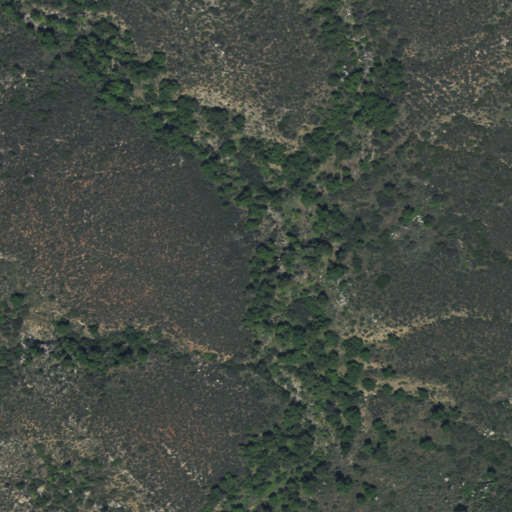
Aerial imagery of valley in California named Quail Canyon containing only shrub